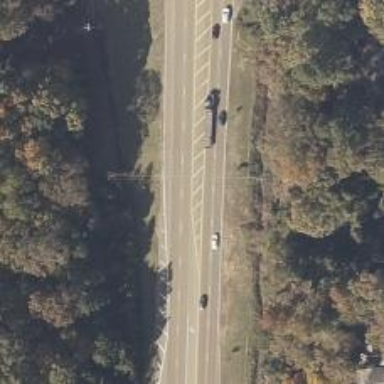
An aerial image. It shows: Asphalt trunk highway.